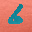
Label: 6